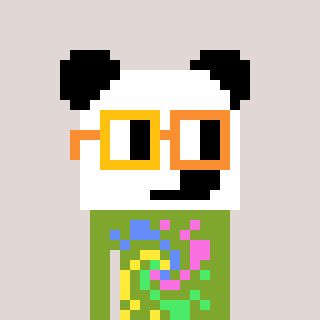
a pixel art character with square yellow and orange glasses, a panda-shaped head and a slimegreen-colored body on a warm background